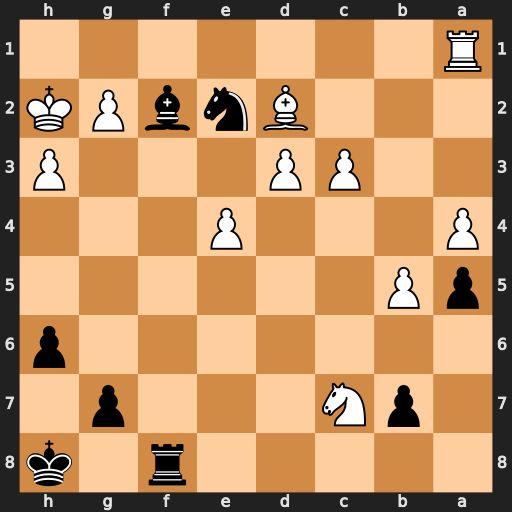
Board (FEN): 5r1k/1pN3p1/7p/pP6/P3P3/2PP3P/3BnbPK/R7
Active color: b
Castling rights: -
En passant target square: -
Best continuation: Bg3+ Kh1 Bxc7